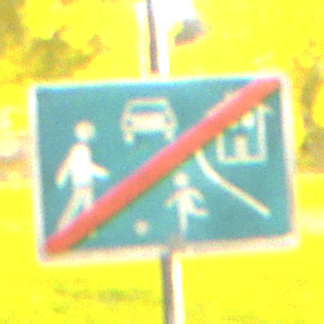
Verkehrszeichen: EndeVerkehrsberuhigterBereich
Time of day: Night
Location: Outdoor (Urban)
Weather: PartlyCloudy
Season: NotSpecified
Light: Artificial